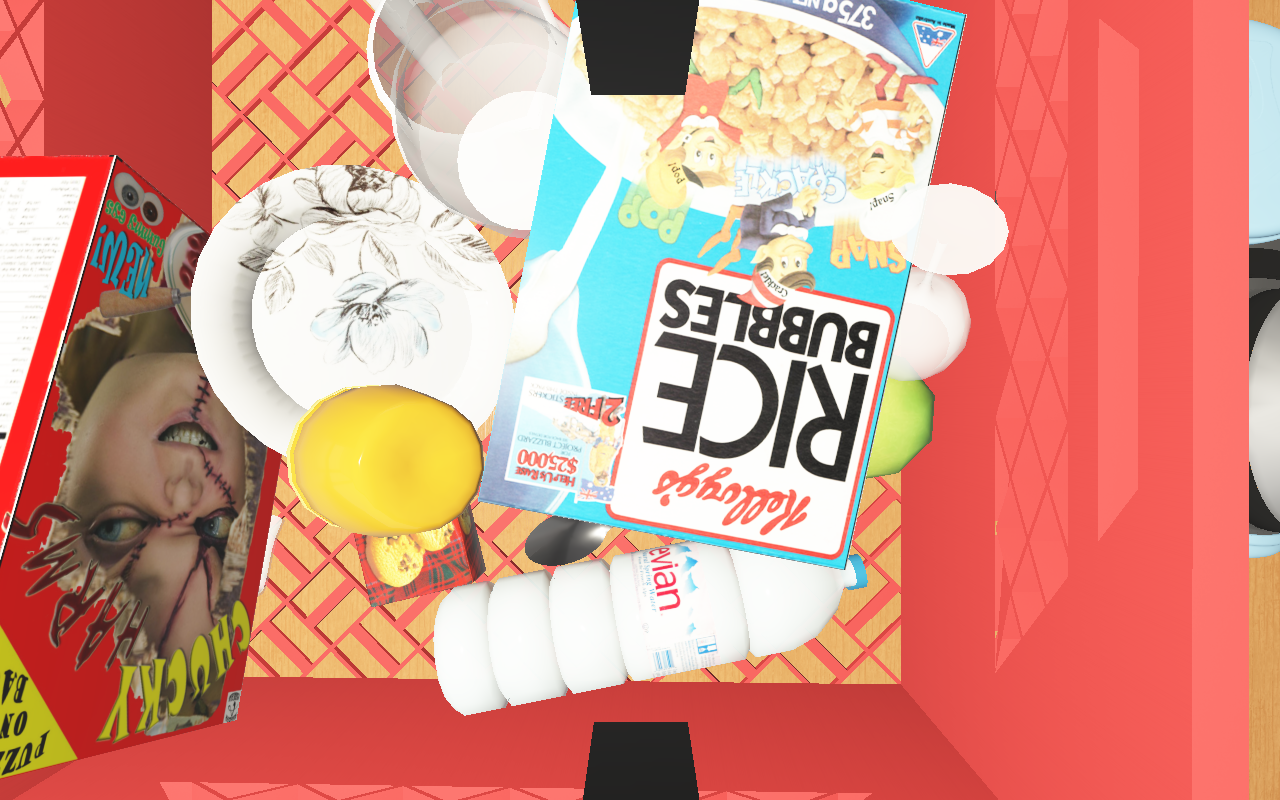
Objects in the scene:
carafe
water bottle
apple
apple
orange
orange
plate
wineglass
cereal box
cereal box